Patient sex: F
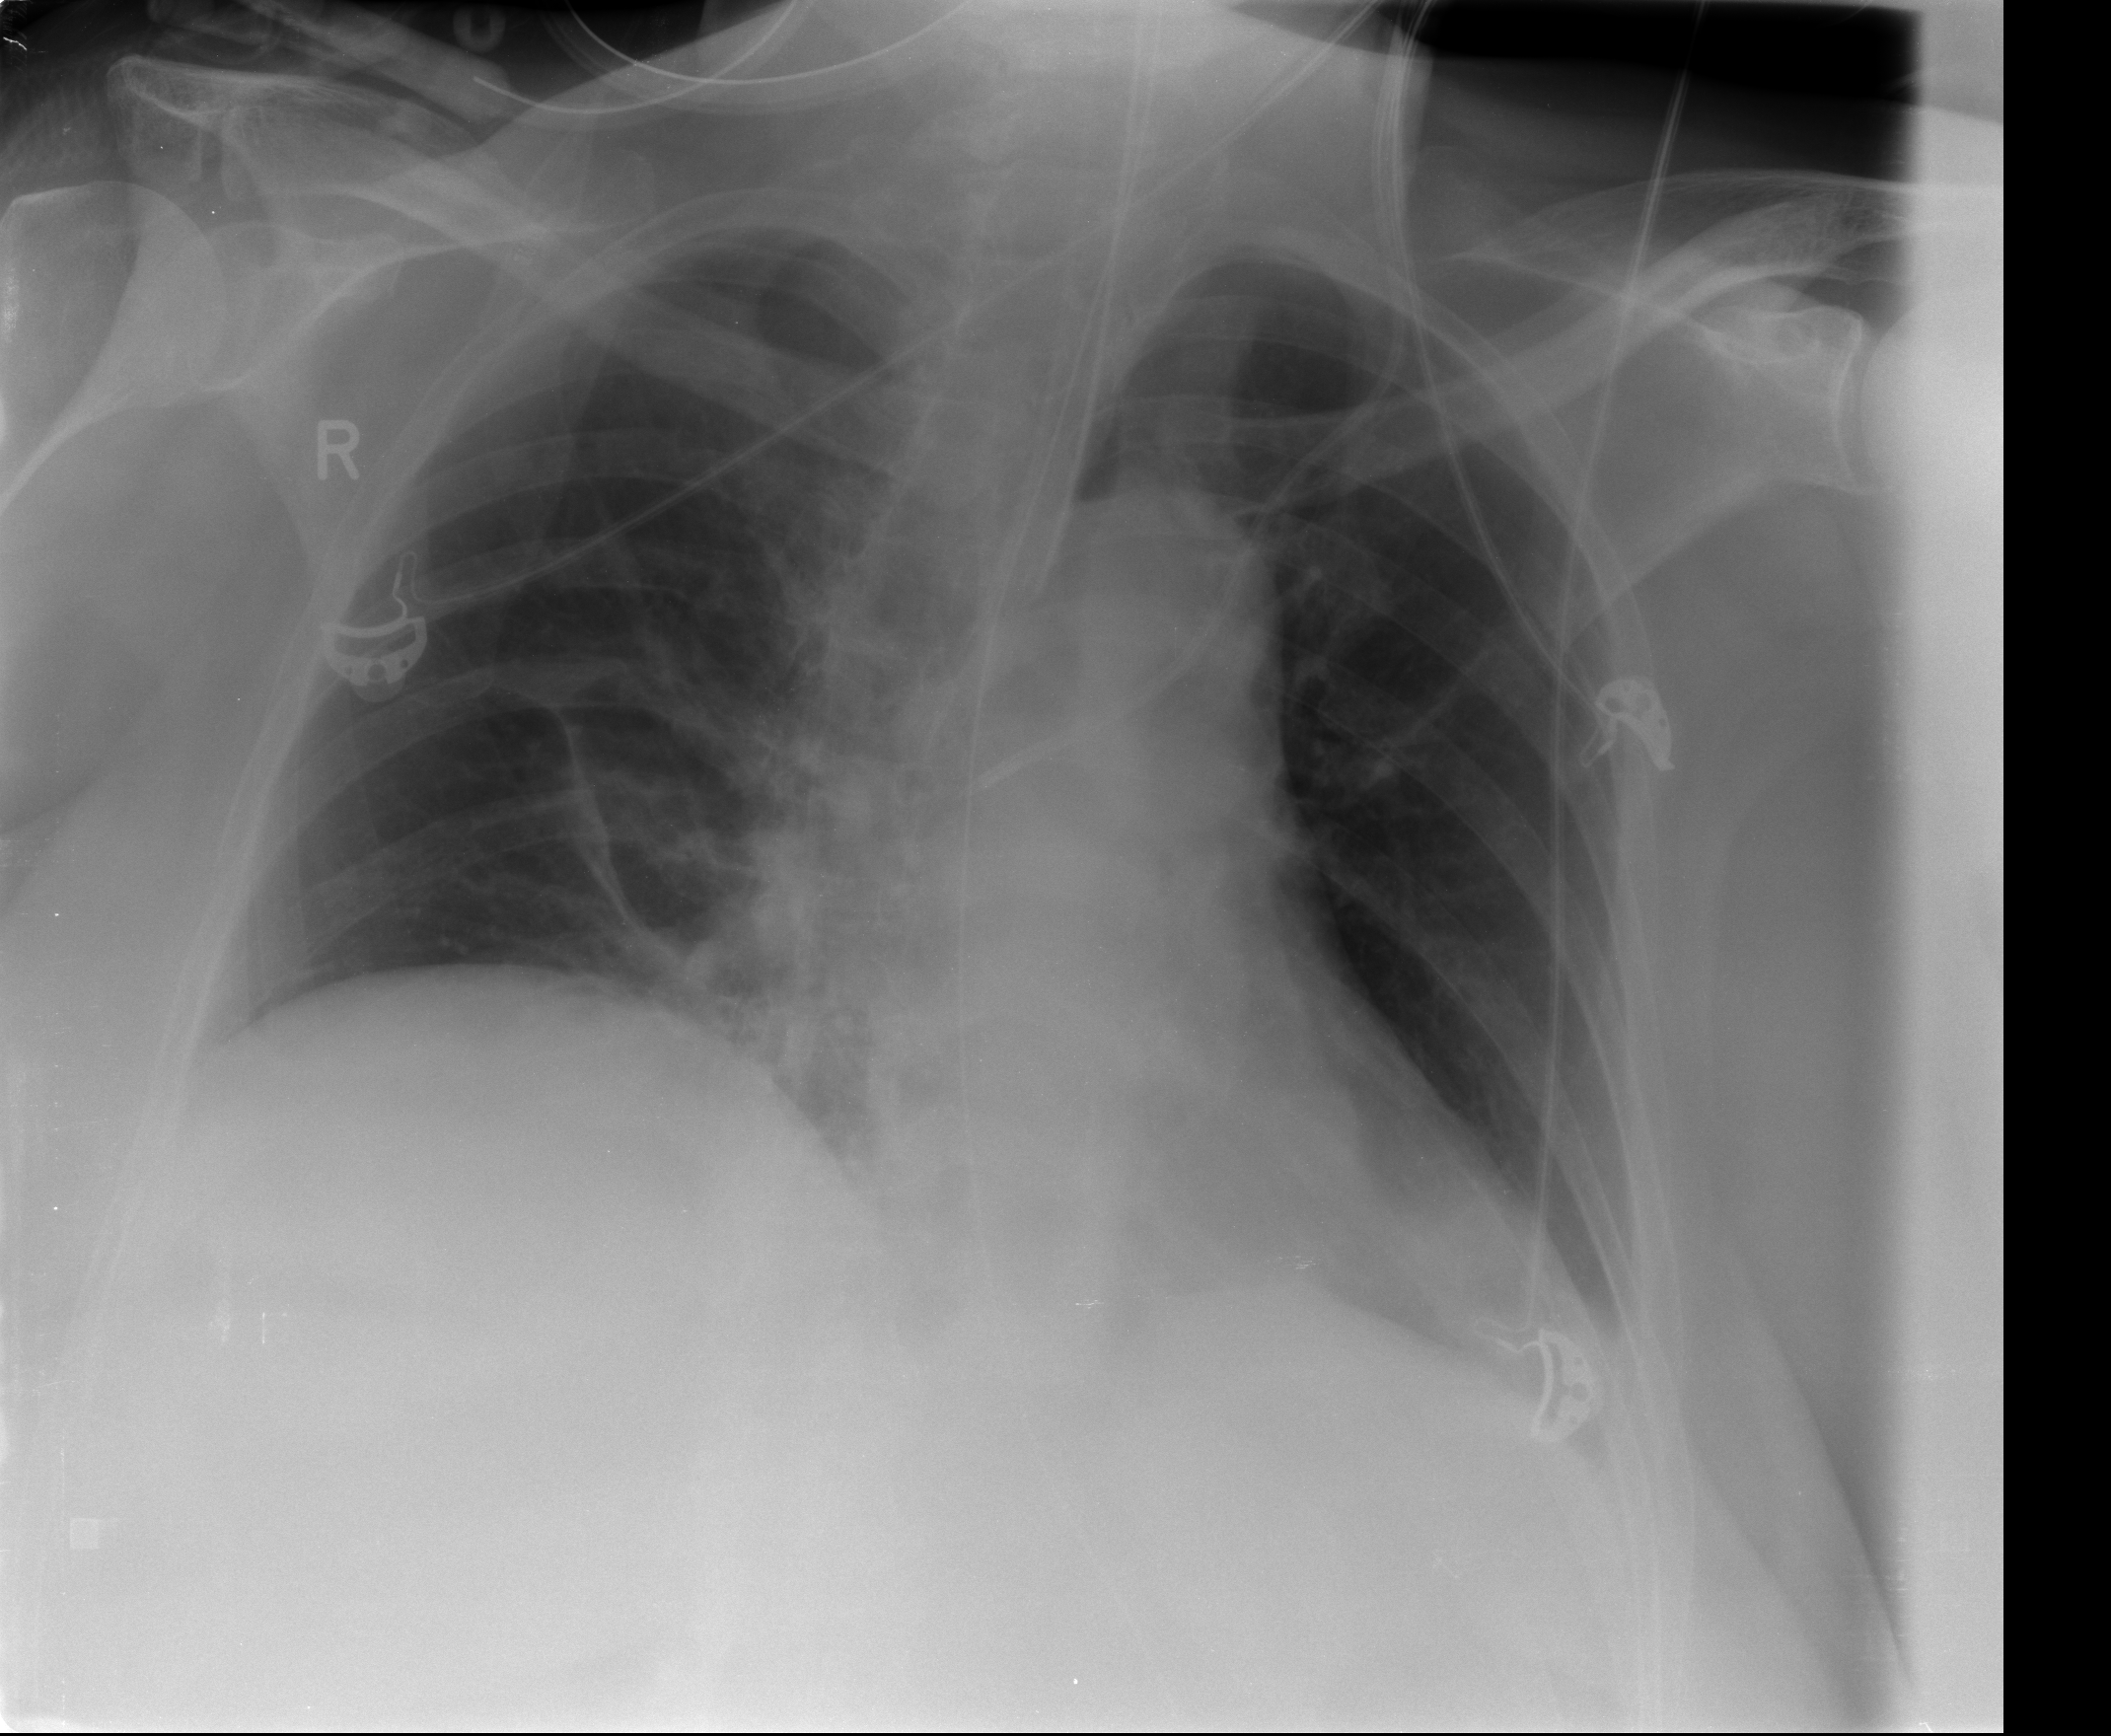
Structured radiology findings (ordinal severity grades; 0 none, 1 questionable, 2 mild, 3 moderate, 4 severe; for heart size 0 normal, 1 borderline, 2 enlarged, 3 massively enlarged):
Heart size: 0
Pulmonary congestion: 0
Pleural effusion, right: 0
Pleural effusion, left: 2
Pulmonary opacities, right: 0
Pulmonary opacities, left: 0
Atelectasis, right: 1
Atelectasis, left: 2